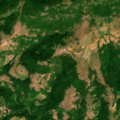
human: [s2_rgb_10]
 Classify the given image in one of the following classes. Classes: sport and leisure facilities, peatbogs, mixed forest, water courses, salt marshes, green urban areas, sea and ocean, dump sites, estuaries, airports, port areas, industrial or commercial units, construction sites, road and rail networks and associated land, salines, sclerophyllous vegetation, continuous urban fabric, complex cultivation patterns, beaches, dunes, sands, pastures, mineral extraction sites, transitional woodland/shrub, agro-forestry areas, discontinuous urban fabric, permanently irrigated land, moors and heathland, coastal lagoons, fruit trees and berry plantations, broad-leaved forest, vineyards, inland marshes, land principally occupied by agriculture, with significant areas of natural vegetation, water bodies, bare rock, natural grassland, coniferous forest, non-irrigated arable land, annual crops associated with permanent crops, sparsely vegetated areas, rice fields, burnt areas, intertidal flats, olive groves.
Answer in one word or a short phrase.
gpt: pastures, land principally occupied by agriculture, with significant areas of natural vegetation, broad-leaved forest, transitional woodland/shrub